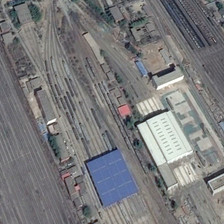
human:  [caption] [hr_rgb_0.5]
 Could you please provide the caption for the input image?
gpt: some buildings are near a railway station .

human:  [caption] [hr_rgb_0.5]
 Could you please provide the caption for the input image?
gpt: some buildings are near a railway station .

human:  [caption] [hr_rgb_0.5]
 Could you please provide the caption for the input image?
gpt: some buildings are near a railway station .

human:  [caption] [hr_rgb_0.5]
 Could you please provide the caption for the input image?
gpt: some buildings are near a railway station .

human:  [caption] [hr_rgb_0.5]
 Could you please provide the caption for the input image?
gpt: some buildings are near a railway station .